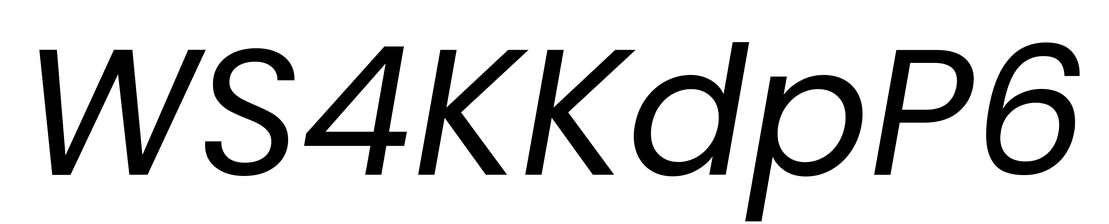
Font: Poppins-Italic